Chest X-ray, PA view. Patient: 30 years old, sex M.
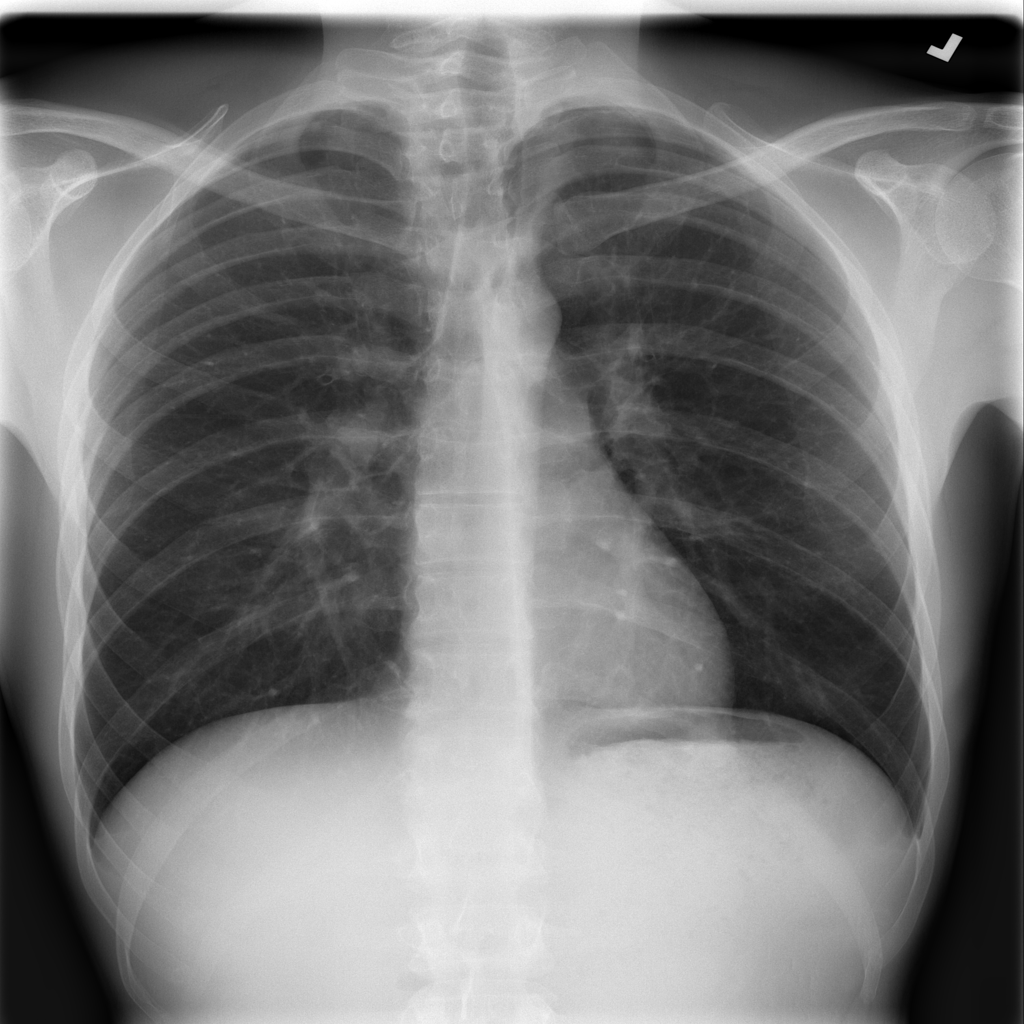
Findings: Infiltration